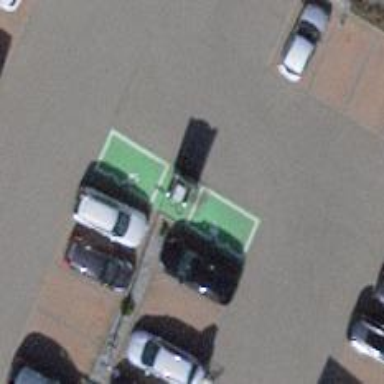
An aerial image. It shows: Charging station.